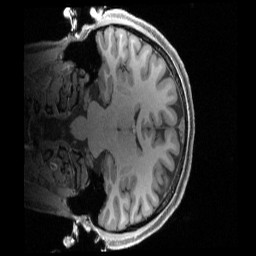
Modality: T1w
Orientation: coronal
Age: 25
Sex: female
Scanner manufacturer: siemens
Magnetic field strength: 3 T
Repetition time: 2.4 s
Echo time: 0.00222 s